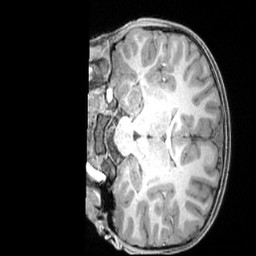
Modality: T1w
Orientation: coronal
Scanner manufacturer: siemens
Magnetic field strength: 3 T
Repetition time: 2.4 s
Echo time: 0.00224 s